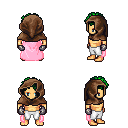
a pixel art fantasy rpg character, male body template, human, tanned skin, pink cape, white pants, green curly afro hairstyle, cloth hood, metal gloves, four views (front, back, left, right), 2x2 character sprite sheet, small pixel art, hard edges, no anti-aliasing